I will show an image sequence of human cooking. I have annotated the images with numbered circles. Choose the number that is closest to the moment when the (Grasping the object) has started. You are a five-time world champion in this game. Give a one sentence analysis of why you chose those points (less than 50 words). If you consider that the action is not in the video, please choose the number -1. Provide your answer at the end in a json file of this format: {"points": []}
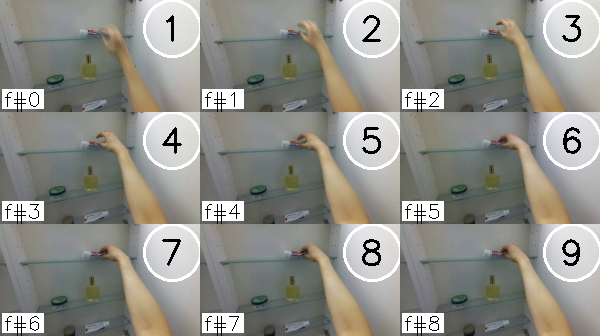
Frame 6 shows the clearest moment of hand-object contact.
{"points": [6]}